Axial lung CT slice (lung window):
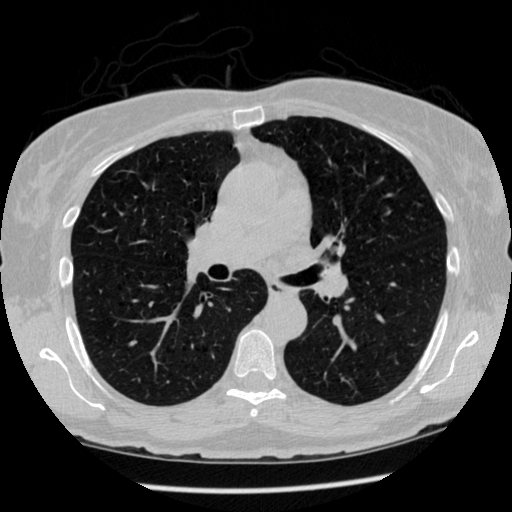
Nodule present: no